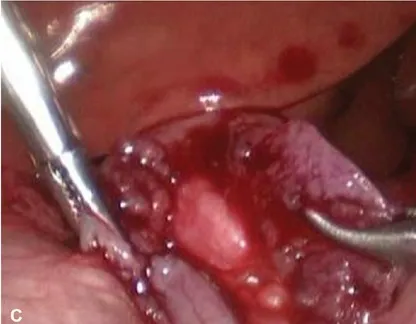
C
) Operative photo of laparoscopic view after complete pyloromyotomy with shoe shine maneuver showing the incised thickened muscle with no obstruction with clear mucosa.
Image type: medical_photograph (other_medical_photograph)